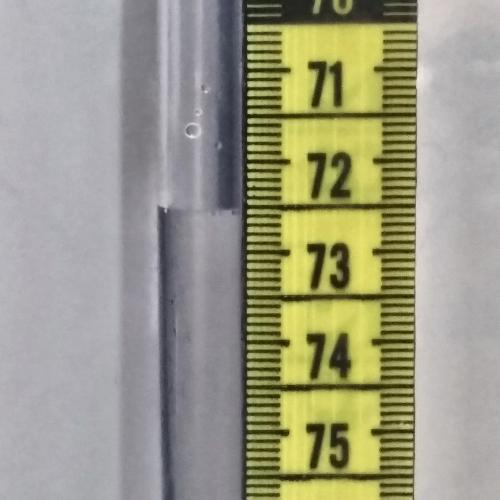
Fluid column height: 72.5 cm